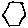
Label: hexagon